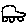
Label: car